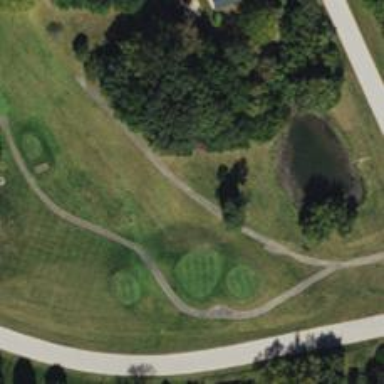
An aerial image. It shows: Service road used as golf cart path.